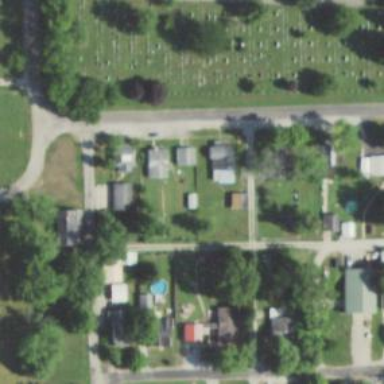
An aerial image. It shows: Alley classified as service road.